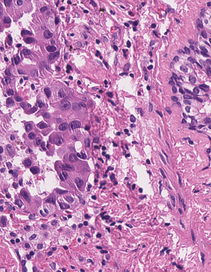
Tumor epithelial tissue: yes
Tumor-associated stroma tissue: yes
Normal tissue: no